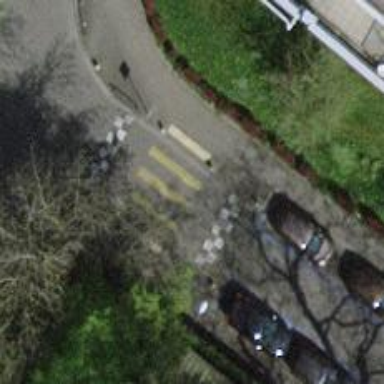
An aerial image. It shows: Marked zebra crossing on the road. The crossing is indicated by zebra markings.